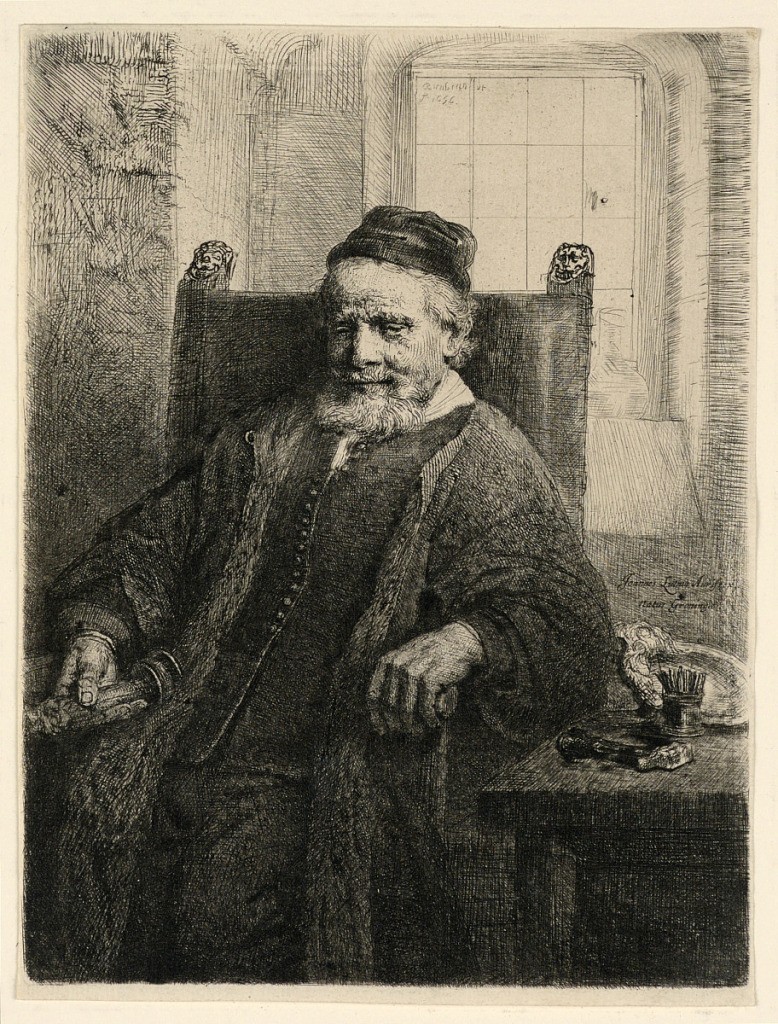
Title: Jan Lutma, Goldsmith
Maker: Rembrandt Harmensz van Rijn, Dutch, 1606–1669
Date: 1656
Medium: Etching on laid paper
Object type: Print
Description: Three-quarter length portrait of Jan Lutma, the Elder, a goldsmith. He is seated in a tall chair, facing the spectator and turned slightly to his right.